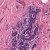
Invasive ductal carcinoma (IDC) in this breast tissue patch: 0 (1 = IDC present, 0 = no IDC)